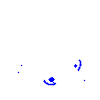
Particle: electron